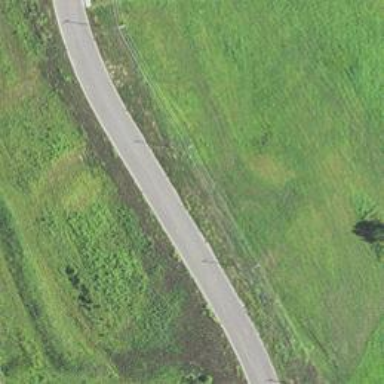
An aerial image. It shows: Unclassified road.